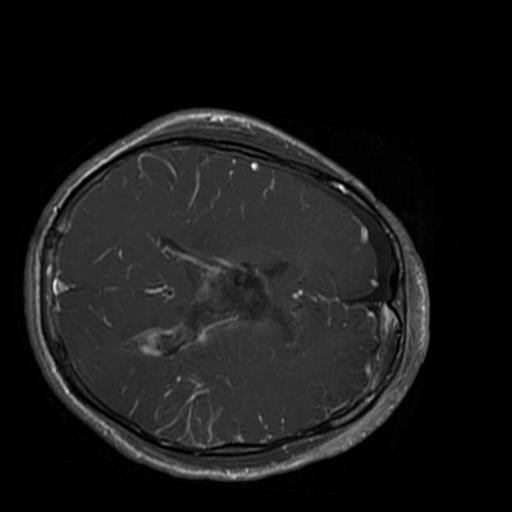
Label: brain_glioma